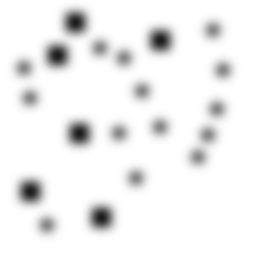
Squares: 6
Triangles: 0
Stars: 14
Total shapes: 20